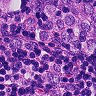
Metastatic tissue present: yes